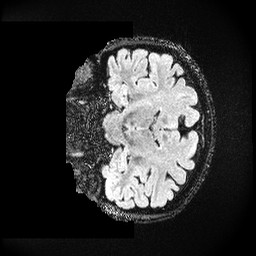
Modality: FLAIR
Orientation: coronal
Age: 46
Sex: female
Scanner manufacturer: ge
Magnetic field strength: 3 T
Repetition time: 4.802 s
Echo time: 0.1169 s